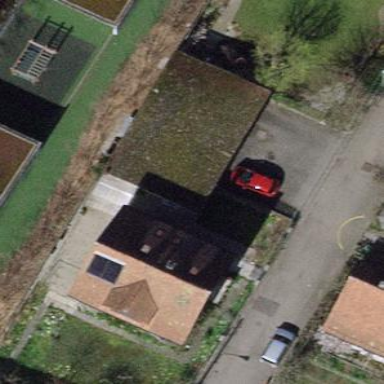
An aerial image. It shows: Group of garages.